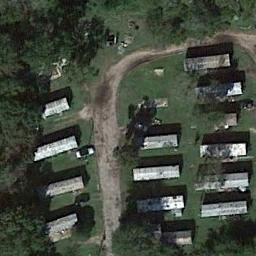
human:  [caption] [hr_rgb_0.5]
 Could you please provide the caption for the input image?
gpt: Many trees are in the mobile home park .

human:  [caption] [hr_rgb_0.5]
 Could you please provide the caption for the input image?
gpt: The mobile home park has some neatly arranged mobile homes on the grass and a road goes through the mobile home park .

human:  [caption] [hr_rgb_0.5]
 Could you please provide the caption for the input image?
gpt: There are three rows of mobile homes .

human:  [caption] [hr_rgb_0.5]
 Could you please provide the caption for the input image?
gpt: The mobile home park is on the grass next to some trees .

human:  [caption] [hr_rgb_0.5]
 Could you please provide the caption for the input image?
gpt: There are some white buildings and green trees in the mobile home park .